Aerial crown-view tile of a tropical tree (Barro Colorado Island, Panama), acquired 20240813:
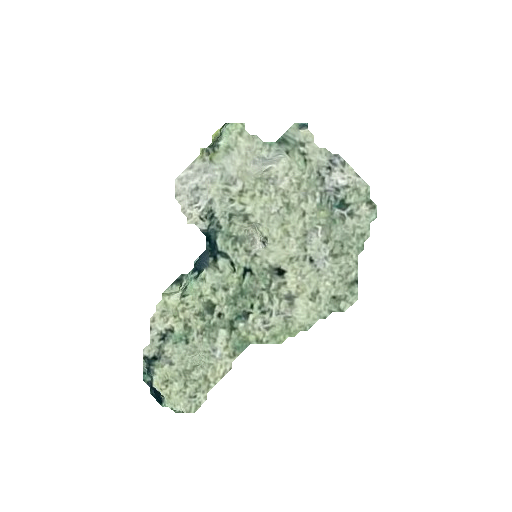
Species: Cordia alliodora
GBIF accepted scientific name: Cordia alliodora
Crown area: 60.411 m²